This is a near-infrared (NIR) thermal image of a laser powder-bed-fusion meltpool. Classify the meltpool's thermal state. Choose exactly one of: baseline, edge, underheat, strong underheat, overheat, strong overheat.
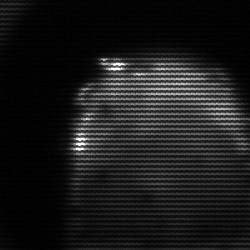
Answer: edge